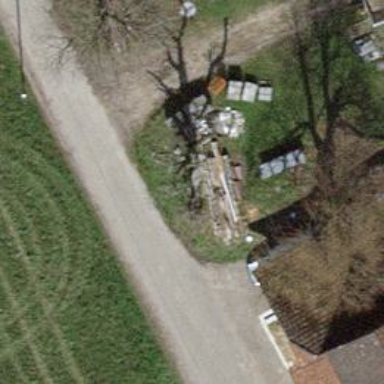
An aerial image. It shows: Farm shop.